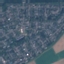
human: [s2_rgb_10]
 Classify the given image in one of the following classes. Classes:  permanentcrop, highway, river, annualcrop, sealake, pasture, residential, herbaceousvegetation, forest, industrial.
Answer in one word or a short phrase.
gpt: Residential